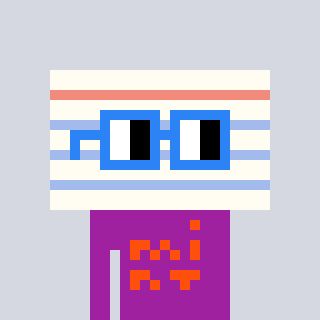
a pixel art character with square blue glasses, a empty notebook page-shaped head and a magenta-colored body on a cool background